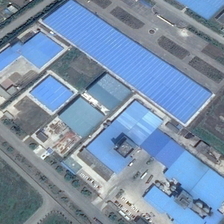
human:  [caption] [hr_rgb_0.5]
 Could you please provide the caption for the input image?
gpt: some buildings are in an industrial area .

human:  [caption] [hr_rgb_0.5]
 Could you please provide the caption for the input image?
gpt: some buildings are in an industrial area .

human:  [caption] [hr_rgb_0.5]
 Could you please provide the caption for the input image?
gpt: some buildings are in an industrial area .

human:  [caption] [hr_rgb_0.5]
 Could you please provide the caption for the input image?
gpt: some buildings are in an industrial area .

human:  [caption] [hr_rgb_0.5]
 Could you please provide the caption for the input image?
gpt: some buildings are in an industrial area .